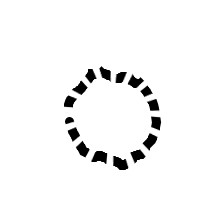
Shape: circle